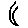
Label: moon